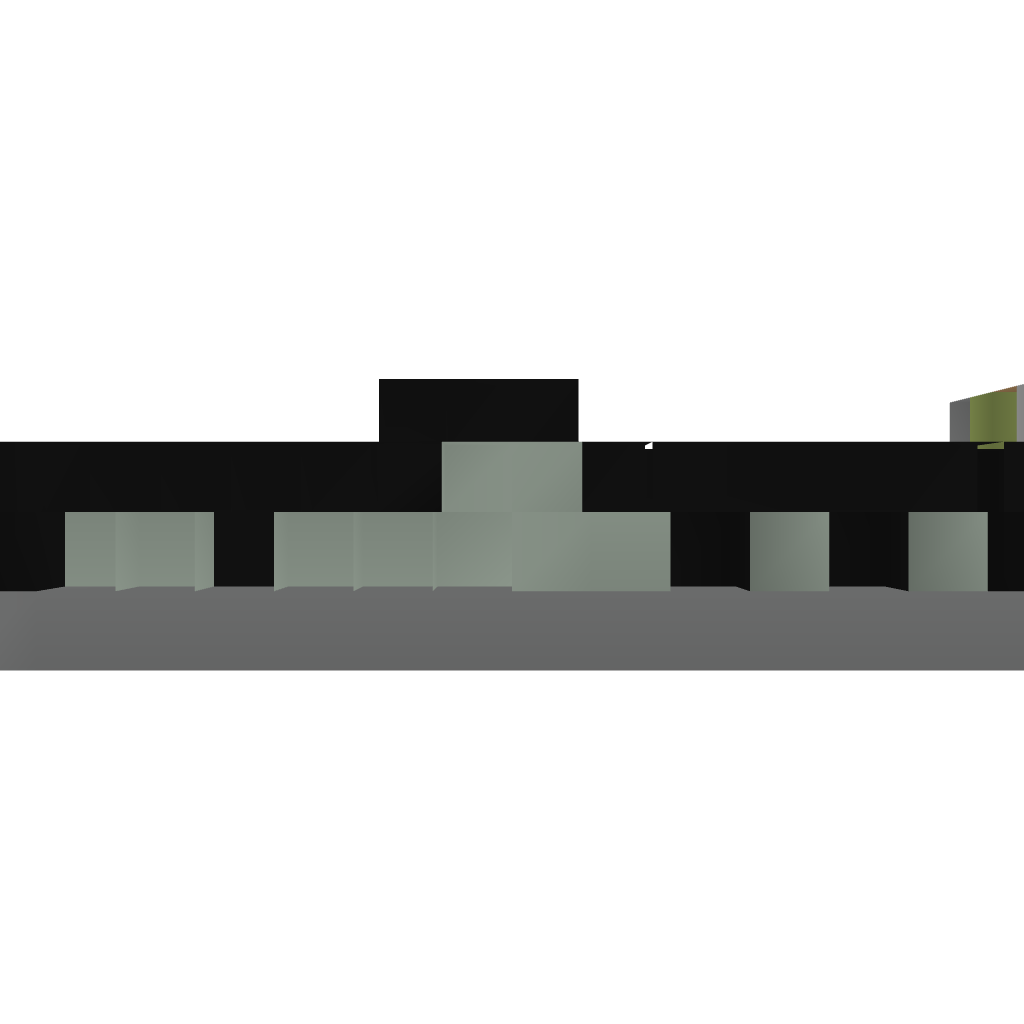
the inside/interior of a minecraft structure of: Target Marker